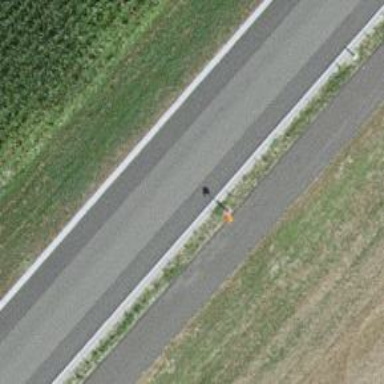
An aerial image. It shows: Aerial marker.